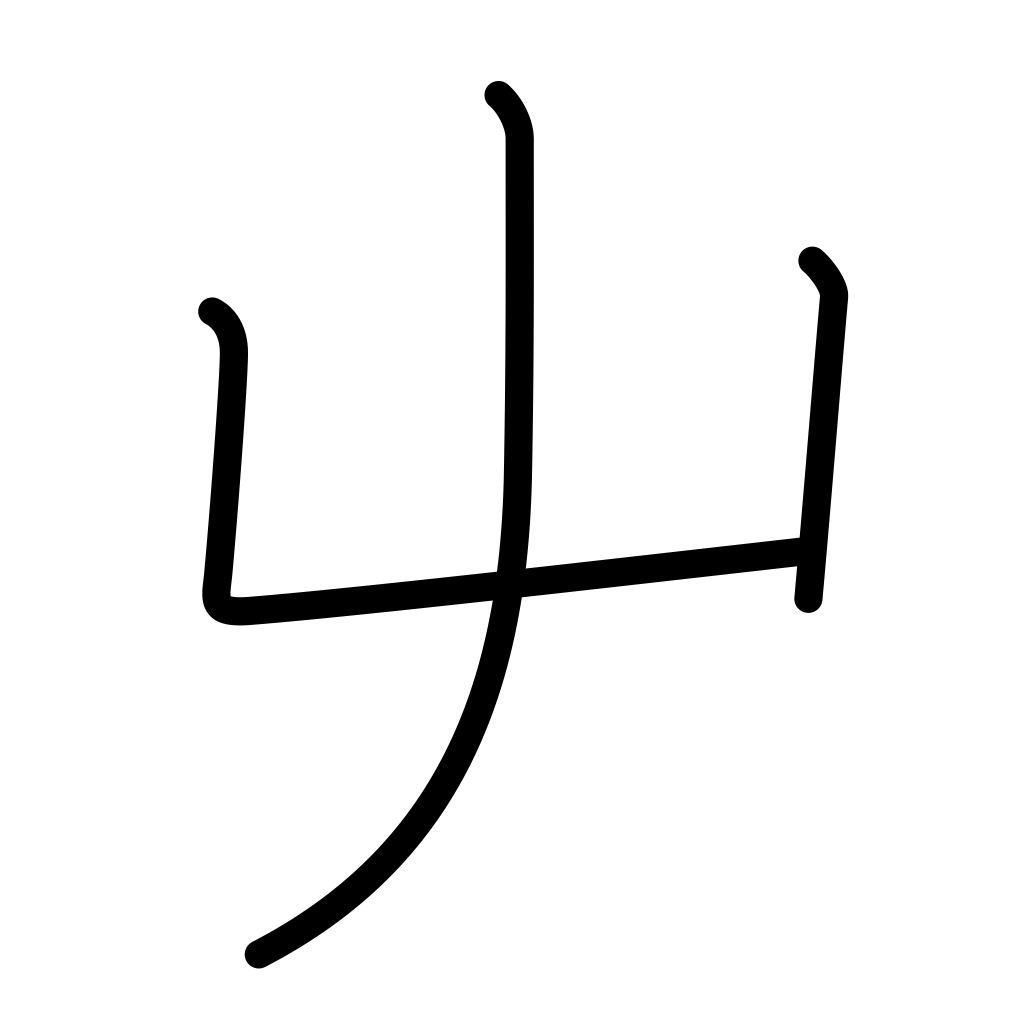
Meaning: left hand